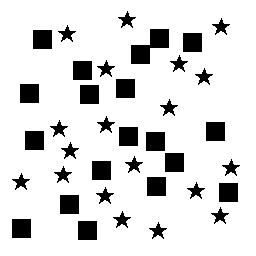
Squares: 19
Triangles: 0
Stars: 19
Total shapes: 38